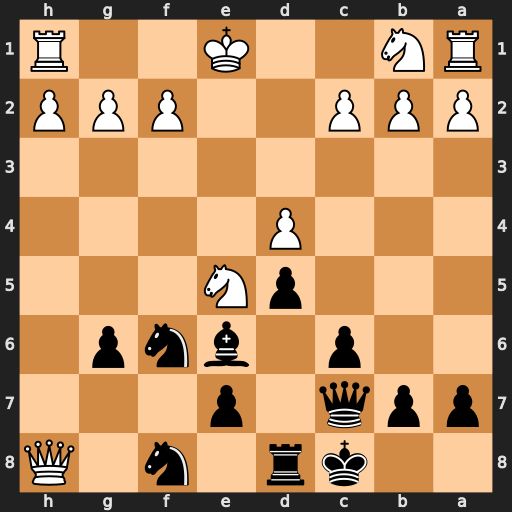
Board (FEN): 2kr1n1Q/ppq1p3/2p1bnp1/3pN3/3P4/8/PPP2PPP/RN2K2R
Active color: b
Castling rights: KQ
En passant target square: -
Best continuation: N8d7 Qh6 Nxe5 dxe5 Qxe5+